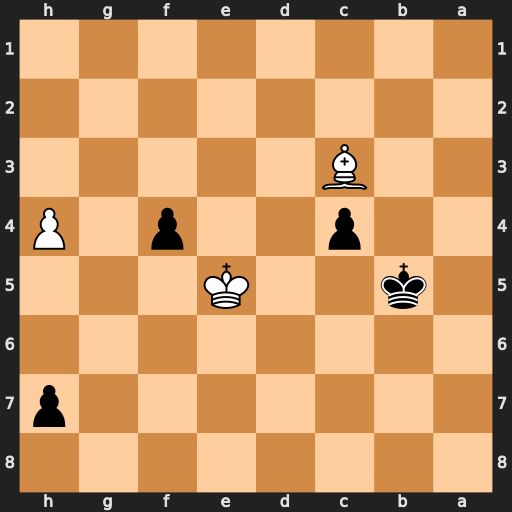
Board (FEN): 8/7p/8/1k2K3/2p2p1P/2B5/8/8
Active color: b
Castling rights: -
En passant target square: -
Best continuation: f3 Be1 c3 Bxc3 f2